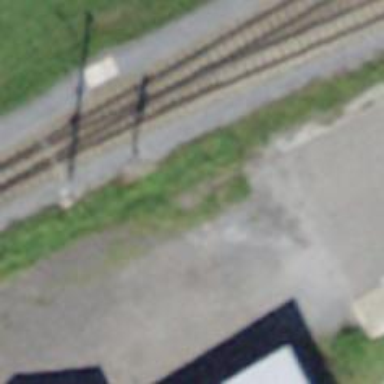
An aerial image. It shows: Railway signal.